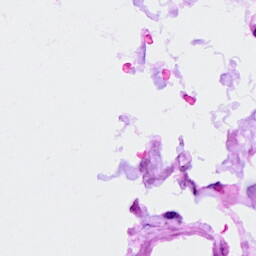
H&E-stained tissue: Breast